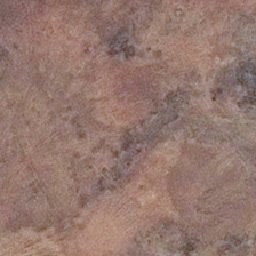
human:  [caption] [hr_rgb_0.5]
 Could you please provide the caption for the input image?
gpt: Bare land where black and reddish brown meet.

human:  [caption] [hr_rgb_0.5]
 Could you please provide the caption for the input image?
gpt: Bare ground where black and reddish brown meet.

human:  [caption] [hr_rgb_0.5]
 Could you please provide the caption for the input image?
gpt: A large piece of bare land without plants.

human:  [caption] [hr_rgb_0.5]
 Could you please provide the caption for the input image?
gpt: A vast expanse of bare, plant-free land.

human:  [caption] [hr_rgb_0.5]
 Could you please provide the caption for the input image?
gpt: Bare soil where black and reddish brown meet.